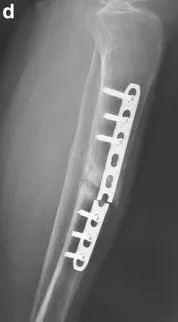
Lateral radiograph (d) taken 7 months after surgery showing the nickelclad breakage.
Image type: radiology (x_ray)